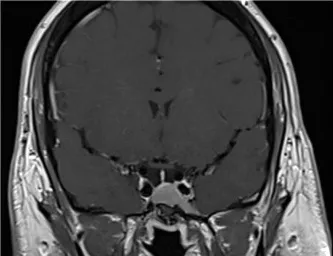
At last follow-up in 2022.
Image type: radiology (mri)